Question:
How to implement the drive list shown in figure in cCcoa and when I click on a specific drive it should open that drive.
Thanks...
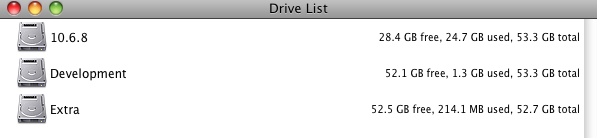
Answer: Take a look at <URL>
For file icon use
'''
[[NSWorkspace sharedWorkspace] iconForFile:fullPath];
'''